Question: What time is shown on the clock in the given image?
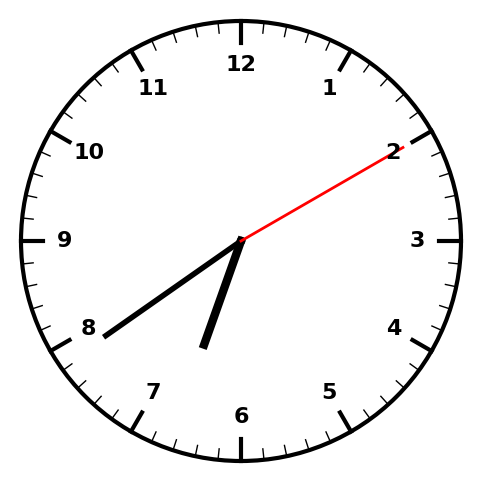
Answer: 06:39:10